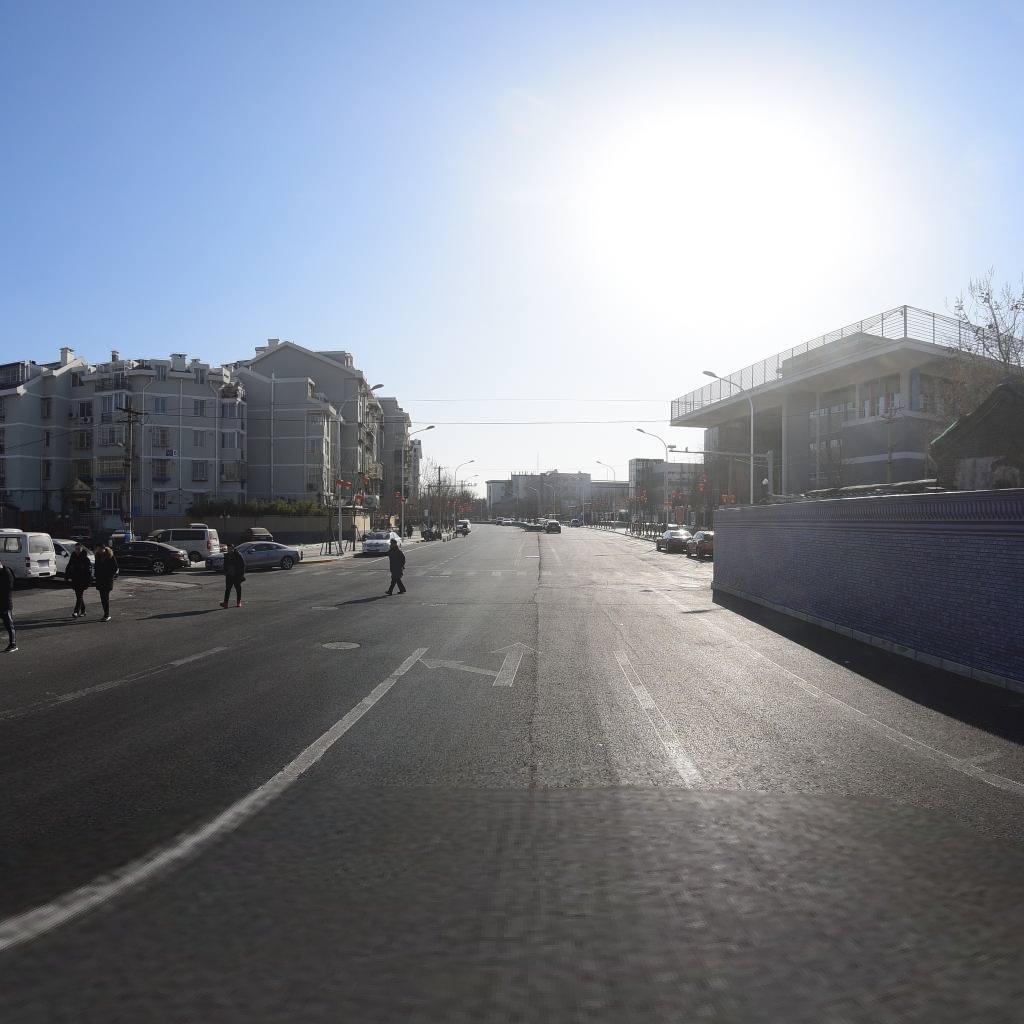
Region: Dongcheng
Road damage annotations: longitudinal crack, manhole cover, longitudinal crack